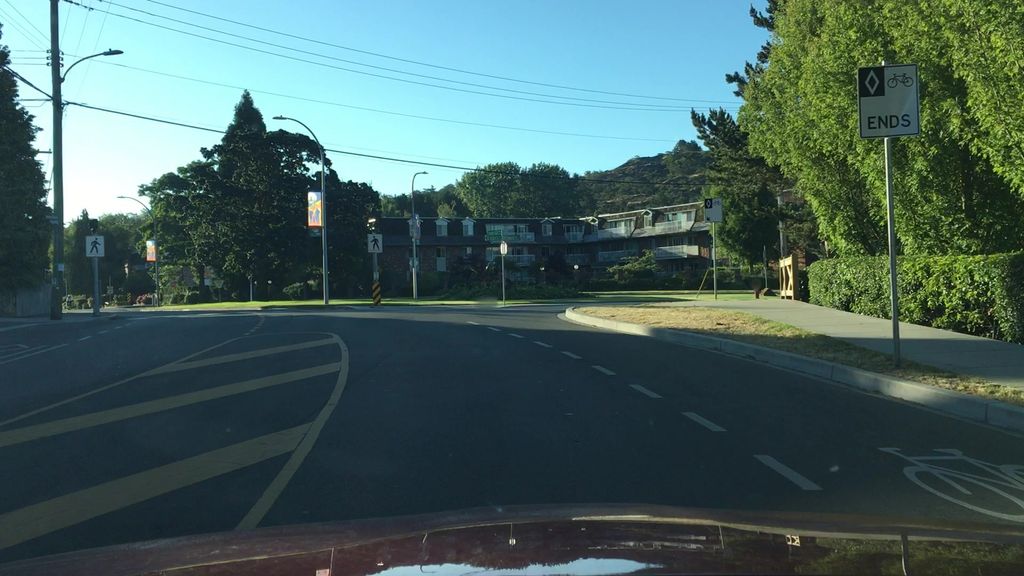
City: victoria